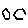
Label: hexagon